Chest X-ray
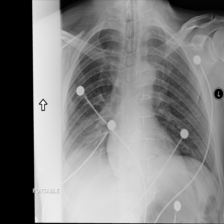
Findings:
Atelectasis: negative
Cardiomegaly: negative
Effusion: positive
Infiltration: negative
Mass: negative
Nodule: negative
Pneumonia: negative
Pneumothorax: negative
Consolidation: negative
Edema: negative
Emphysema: negative
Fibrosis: negative
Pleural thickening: negative
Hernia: negative